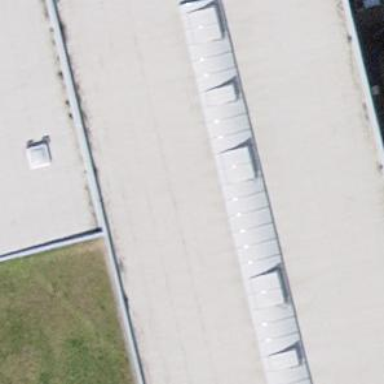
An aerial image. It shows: Industrial building.